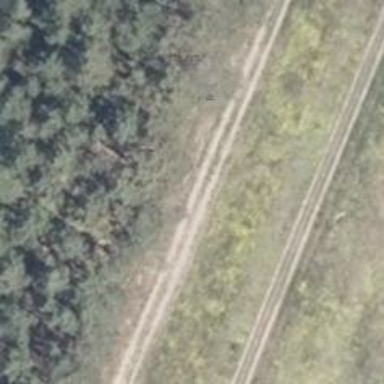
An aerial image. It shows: Track with grade 4 tracktype.